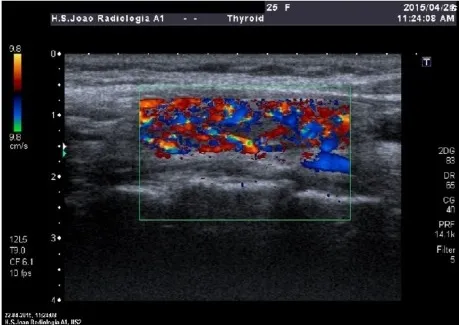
Thyroid ultrasonography (A) showed a normal size gland, with heterogeneous texture and pseudonodular areas, without nodular lesions, suggesting thyroiditis. The color flow Doppler signal showed significantly increased vascularity with diffuse homogeneous distribution (thyroid inferno).
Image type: radiology (ultrasound)